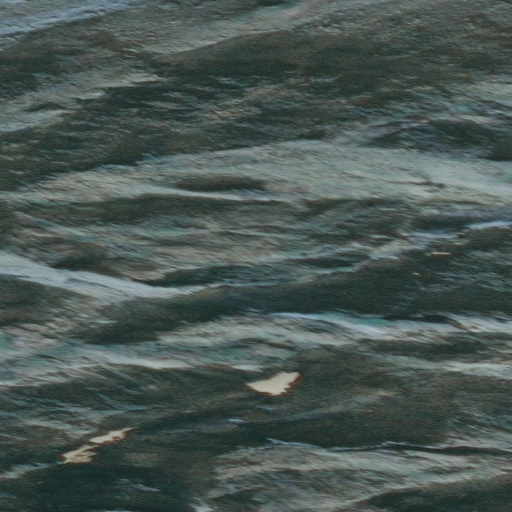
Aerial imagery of mountain in Alaska named Sirr Mountain containing only unknown